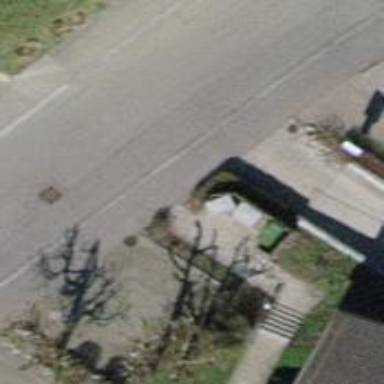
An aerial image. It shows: Set of steps on the road.